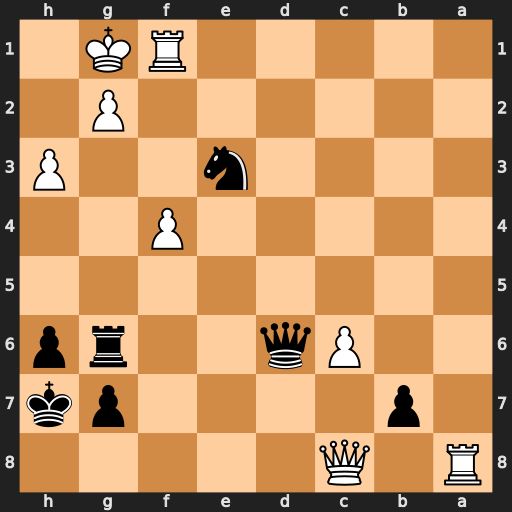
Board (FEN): R1Q5/1p4pk/2Pq2rp/8/5P2/4n2P/6P1/5RK1
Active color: b
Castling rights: -
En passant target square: -
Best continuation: Rxg2+ Kh1 Rh2+ Kxh2 Qd2+ Kg3 Qg2+ Kh4 g5+ Kh5 Qe2+ Qg4 Nxg4